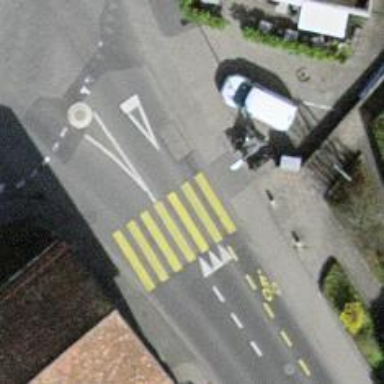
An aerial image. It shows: Marked zebra crossing on the road.